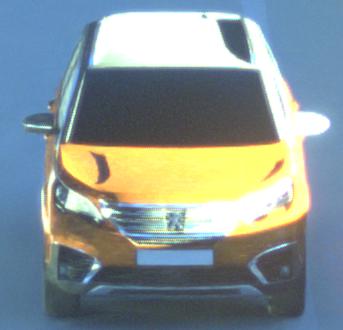
Make: Peugeot
Model: 5008 1.2 PureTech 130 Active
Detailed model: 5008 (II) (03/17 - 09/20)
Model produced from: 2017/03
Model produced until: 2018/07
Doors: 5
Color: orange
Road condition: dry road
Daytime: sunrise or sunset
Contrast: high contrast